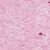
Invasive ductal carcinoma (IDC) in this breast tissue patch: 0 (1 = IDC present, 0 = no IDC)